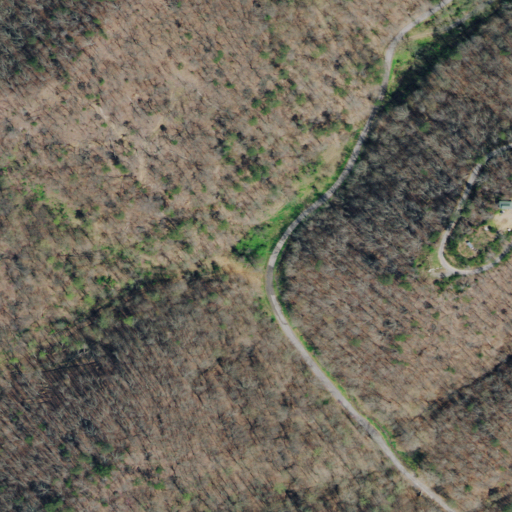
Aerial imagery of valley in Tennessee named Damewood Hollow containing deciduous forest, open development, and mixed forest